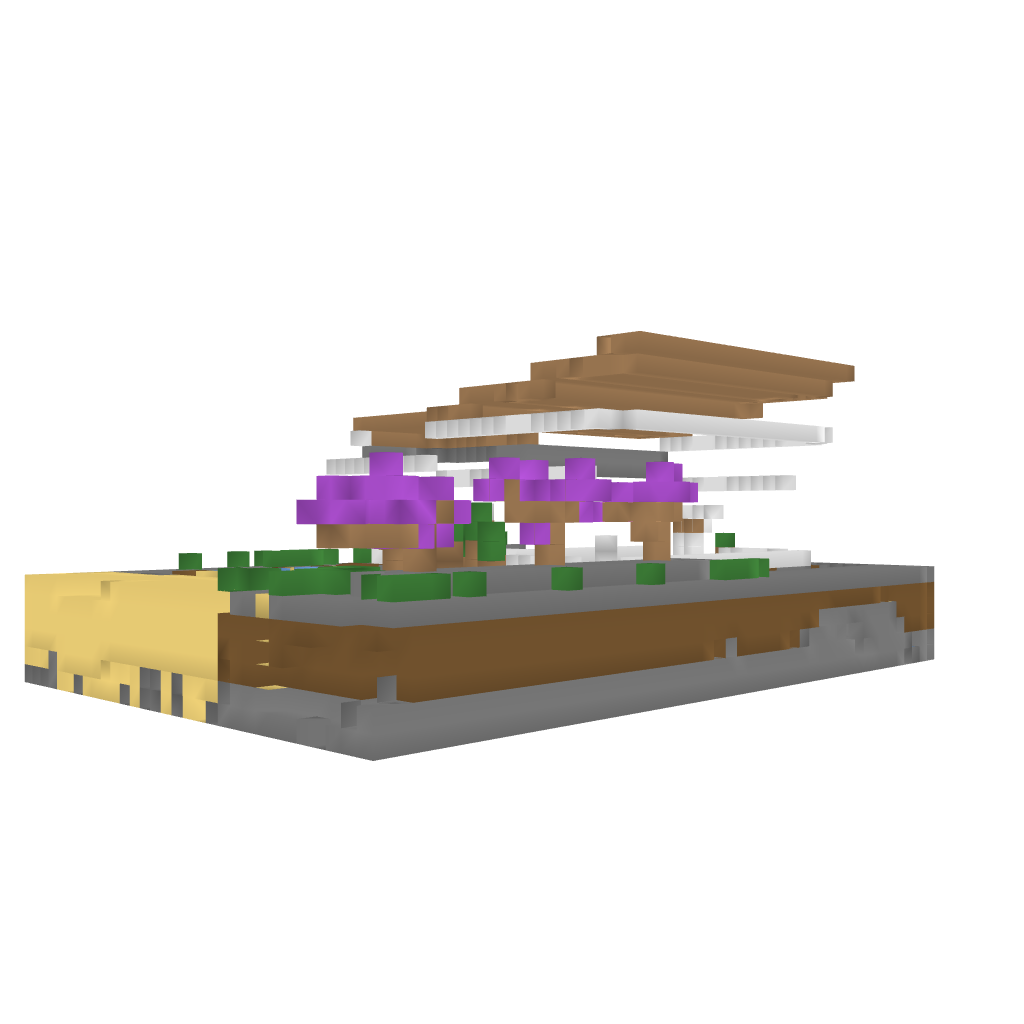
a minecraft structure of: Little modern house #2 bad low quality